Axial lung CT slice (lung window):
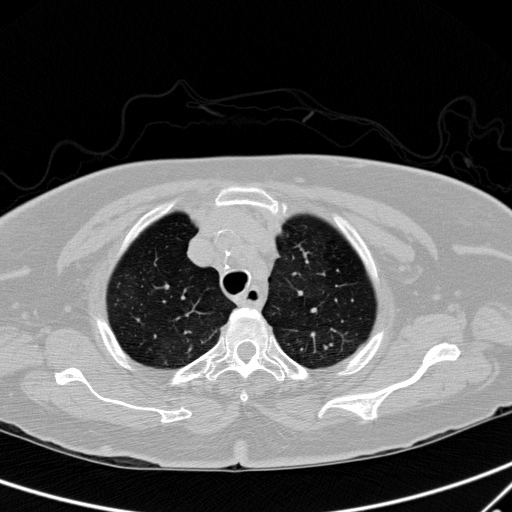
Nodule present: no